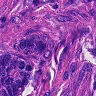
Metastatic tissue present: yes